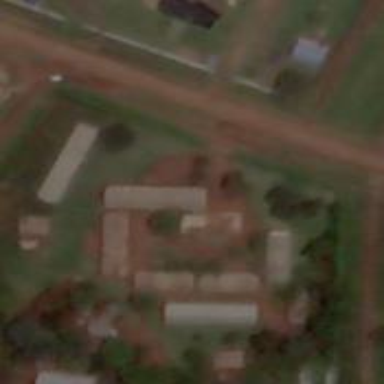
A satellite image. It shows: School building.